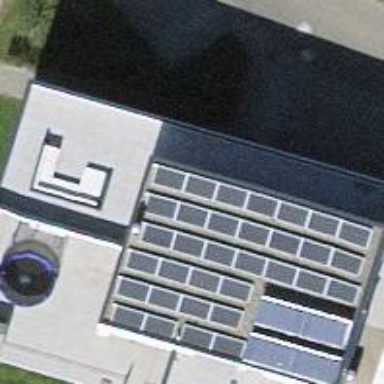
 consisting of solar photovoltaic panels."